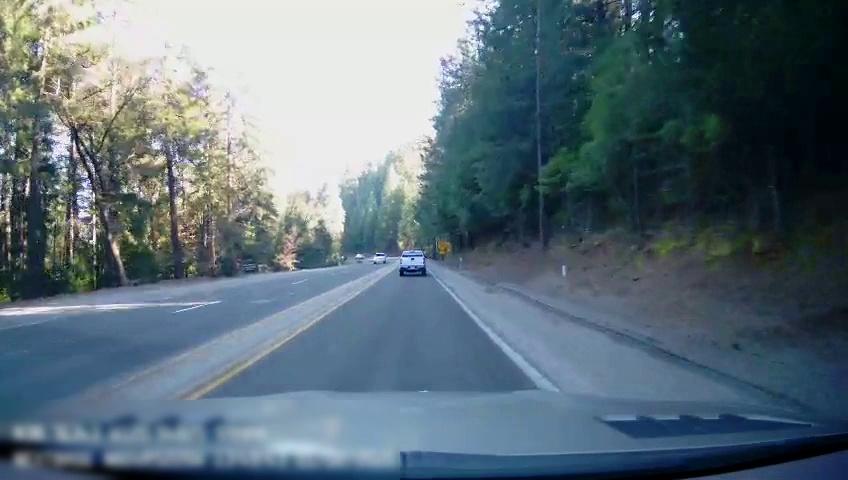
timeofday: Day
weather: Sunny
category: Drivable Space
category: Vehicles | Car
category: Vehicles | Truck
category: Lanes | Alternate Lane
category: Lanes | Current Lane
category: Lanes | Current Lane
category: Lanes | Opposite Lane
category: Lanes | Opposite Lane
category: Lanes | Opposite Lane